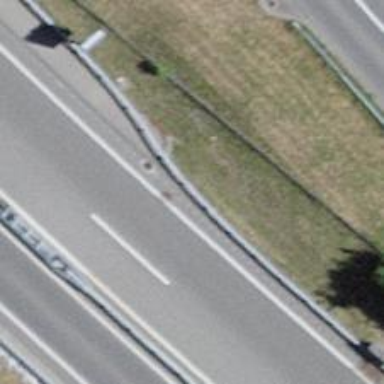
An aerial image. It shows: Guard rail.